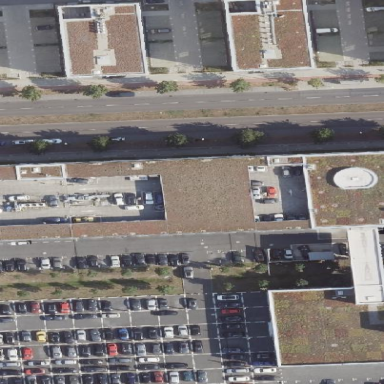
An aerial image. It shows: Building with black rooftop used for parking.